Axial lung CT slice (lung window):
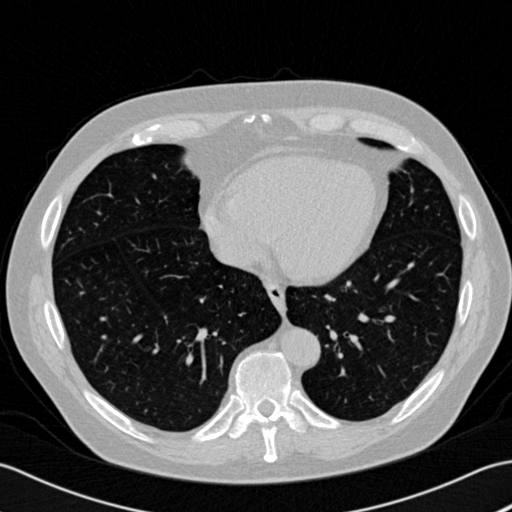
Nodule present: no